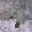
Label: 9